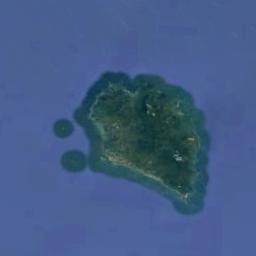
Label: island